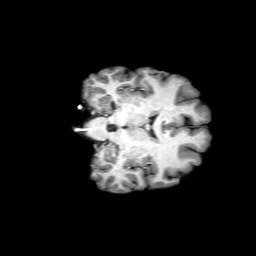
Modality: T1w
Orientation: coronal
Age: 27
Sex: female
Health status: ill